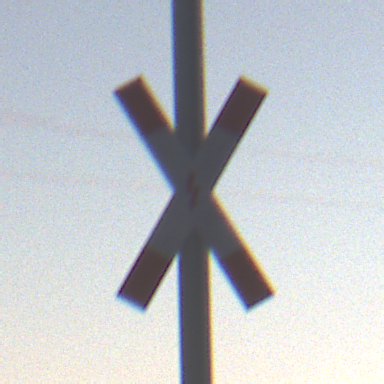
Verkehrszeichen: Andreaskreuz
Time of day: SunriseSunset
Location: Outdoor (Suburban)
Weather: PartlyCloudy
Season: NotSpecified
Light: Natural